Question: I was trying to load a wavefile and print its spectrum with Fourier transform. I followed some book I found and got some code from there but the result is kinda different.
'''
def read_wave(filename):
fp=wave.open(filename,'r')
nchannels=fp.getnchannels()
framerate=fp.getframerate()
nframes=fp.getnframes()
sampwidth=fp.getsampwidth()
z_str=fp.readframes(nframes)
fp.close()
dtype_map={1:np.uint8,2:np.uint16}
ys=np.frombuffer(z_str,dtype=dtype_map[sampwidth])
waveObject=Wave(ys,framerate=framerate)
return waveObject
class Wave:
def __init__(self,ys,ts=None,framerate=None):
# ys:wave array
# ts:array of time
self.ys=np.asanyarray(ys)
self.framerate=framerate
if ts is None:
self.ts =np.arange(len(ys))/self.framerate
else:
self.ts=ts
def make_spectrum(self):
n=len(self.ys);
d=1/self.framerate;
hs = np.fft.rfft(self.ys)
fs = np.fft.rfftfreq(n, d)
return Spectrum(hs,fs,self.framerate)
class Spectrum:
def __init__(self,hs,fs,framerate):
# hs : array of amplitudes (real or complex)
# fs : array of frequencies
self.hs=np.asanyarray(hs)
self.fs=np.asanyarray(fs)
self.framerate=framerate
@property
def amps(self):
return np.absolute(self.hs)
def plot(self, high=None):
plt.plot(self.fs, self.amps)
data=read_wave('hate.wav') <br>
spectrum=data.make_spectrum()<br>
spectrum.plot()<br>
'''
But the spectrum I get looks like this, and does not look right, any help?

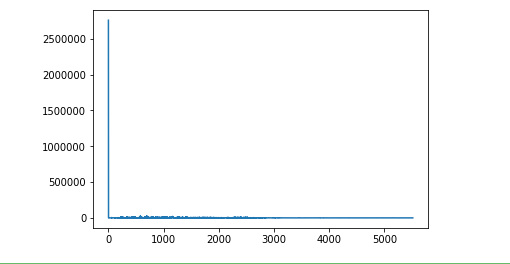
Answer: There is a huge peak at = 0, which indicates that the signal has a constant offset.
It may be related to using unsigned integer types:
> '''
dtype_map={1:np.uint8,2:np.uint16}
'''
Try using a signed type, or subtract the average value from the signal to remove the offset.